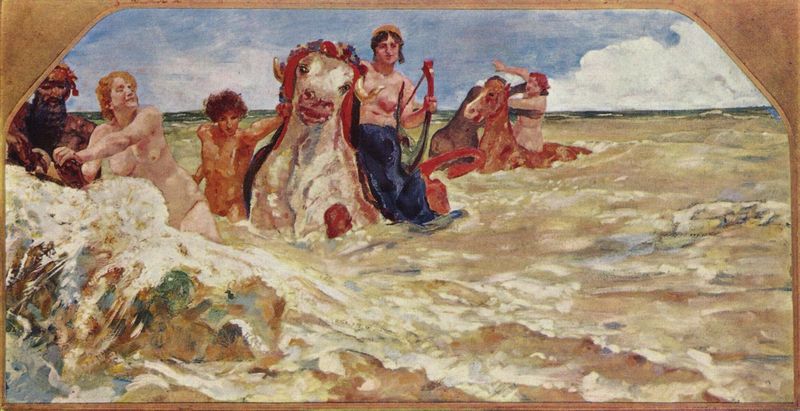
Titel: Wandbild der Villa Albers: Meeresgötter in der Brandung
Künstler: Max Klinger
Standort: Hamburg
Institution: Kunsthalle
Schlagwörter: akt, blau, dunkel, felsen, gemälde, gott, himmel, kampf, mann, meer, nackt, wasser, weiß, wolken, frauen, gelb, menschen, ocker, sand, see, ufer, blumen, braun, brust, busen, frau, hell, holz, hut, männer, nacht, schwarz, rot, tier, tiere, wolke, beige, haube, malerei, rock, bart, rahmen, stein, horn, instrument, öl, horizont, nass, natur, land, gold, pferd, pferde, reiter, reiten, reiterin, brüste, gischt, strand, welle, wellen, bogen, fels, breitformat, kuh, rind, rand, fluß, schaum, ölgemälde, brandung, flut, schiffbruch, sturm, wild, woge, wogen, jugendstil, impressionistisch, stuck, nackte, junge, berlin, münchen, allegorie, kranz, mythologie, göttin, jagd, kämpfen, schimmel, jüngling, heiligenschein, dunkelhäutig, schwarzer, ross, götter, teufel, bacchus, amazone, mythologisch, mythos, wesen, amazonen, nymphen, sturz, heiliger, balu, deckengemälde, fresko, laute, hörner, gottheit, harfe, rösser, ochse, stier, leier, pfeil, ungeheuer, artemis, stürzen, europa, göttinnen, schreck, angeschnitten, von stuck, kenn ich, bachus, neptun, auftauchen, wasserwesen, meeresgott, meeresschaum, hans looschen, looschen, wassergeister, rieten, wasser meer wellen schaum pferd, schaum frauen, syre